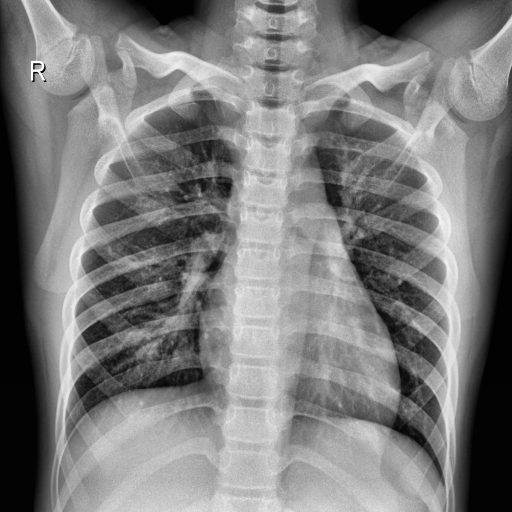
Finding: NORMAL